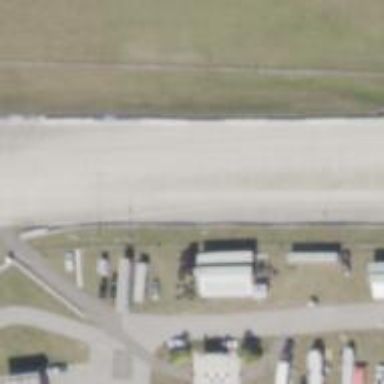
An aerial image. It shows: Motor sport raceway.